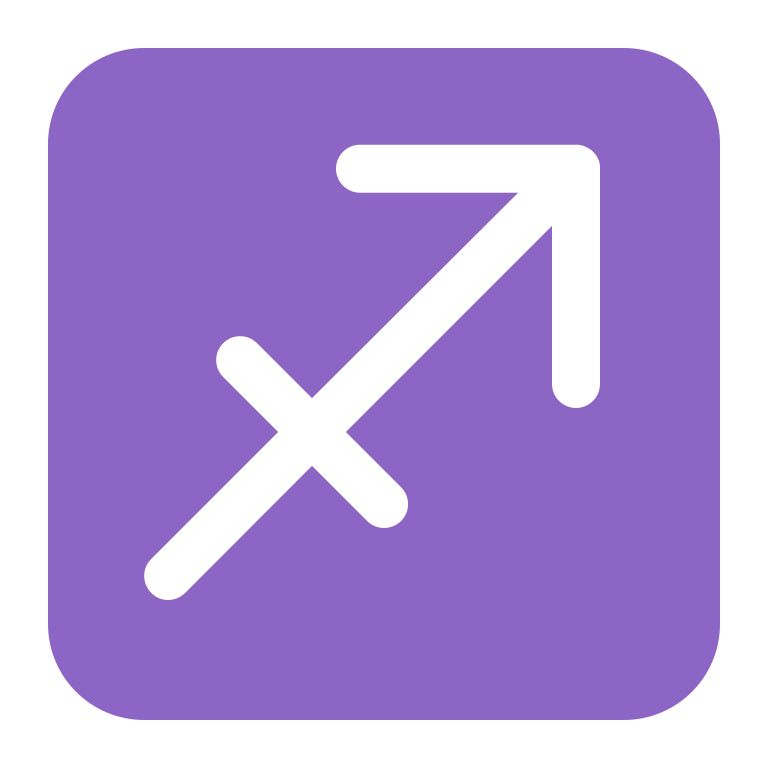
sagittarius flat